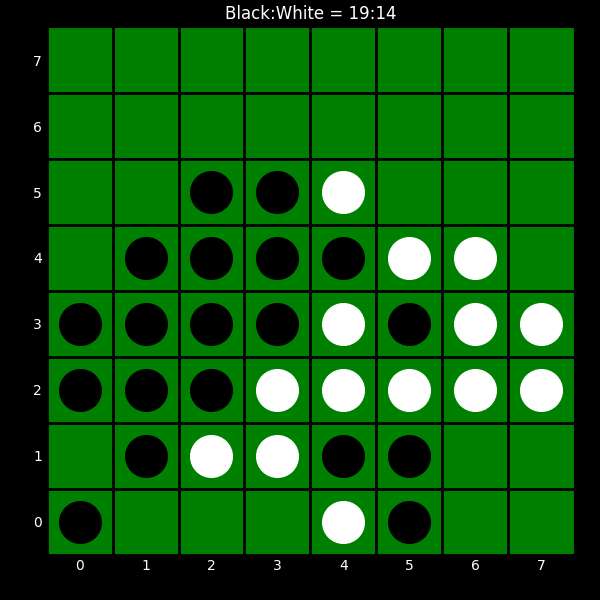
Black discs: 19
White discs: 14